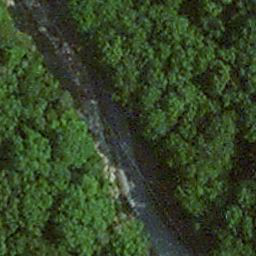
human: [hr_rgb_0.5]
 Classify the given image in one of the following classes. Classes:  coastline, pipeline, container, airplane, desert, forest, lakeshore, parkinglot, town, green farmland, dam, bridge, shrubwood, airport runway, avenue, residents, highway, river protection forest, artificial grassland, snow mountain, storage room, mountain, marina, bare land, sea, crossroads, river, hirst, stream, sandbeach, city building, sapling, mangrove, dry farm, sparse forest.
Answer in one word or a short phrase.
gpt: avenue